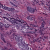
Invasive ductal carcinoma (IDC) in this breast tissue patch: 1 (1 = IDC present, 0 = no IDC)